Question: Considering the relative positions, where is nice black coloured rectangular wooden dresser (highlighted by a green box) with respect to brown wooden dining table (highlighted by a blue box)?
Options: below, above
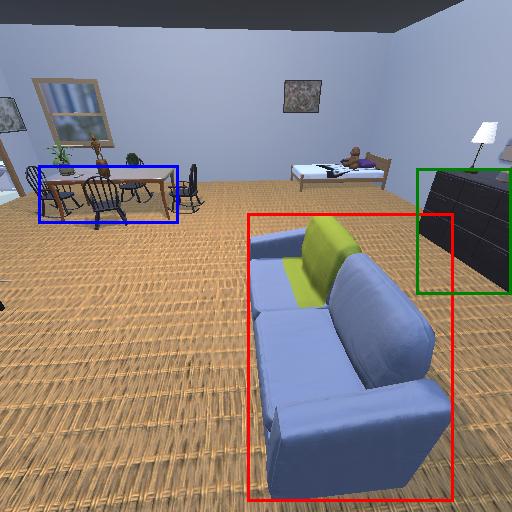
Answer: below